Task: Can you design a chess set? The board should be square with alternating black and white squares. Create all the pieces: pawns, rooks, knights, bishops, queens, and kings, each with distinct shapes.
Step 247:
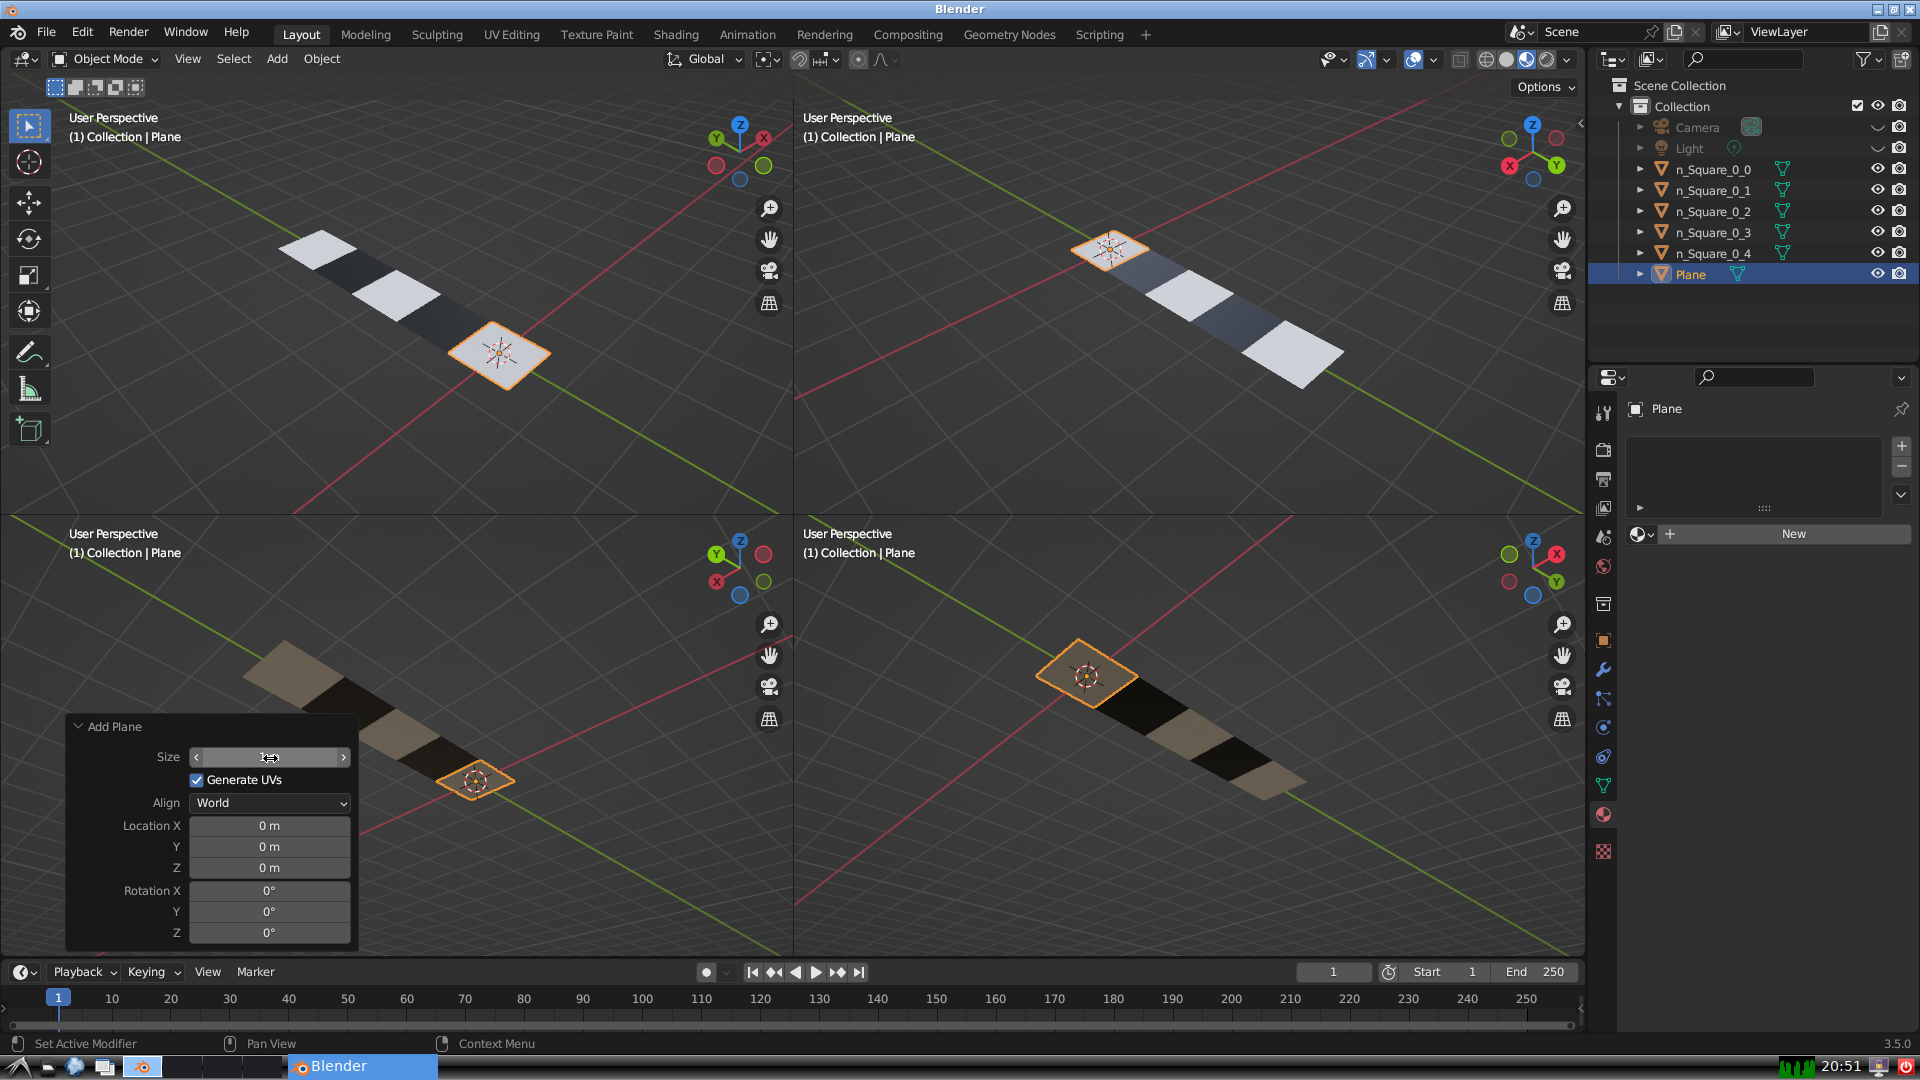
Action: {"mouse_move": [960, 540]}